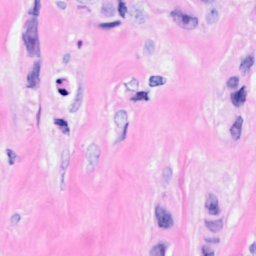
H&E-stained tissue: Breast